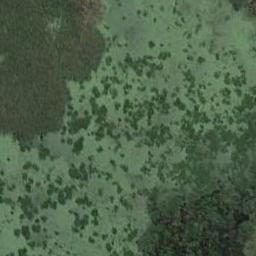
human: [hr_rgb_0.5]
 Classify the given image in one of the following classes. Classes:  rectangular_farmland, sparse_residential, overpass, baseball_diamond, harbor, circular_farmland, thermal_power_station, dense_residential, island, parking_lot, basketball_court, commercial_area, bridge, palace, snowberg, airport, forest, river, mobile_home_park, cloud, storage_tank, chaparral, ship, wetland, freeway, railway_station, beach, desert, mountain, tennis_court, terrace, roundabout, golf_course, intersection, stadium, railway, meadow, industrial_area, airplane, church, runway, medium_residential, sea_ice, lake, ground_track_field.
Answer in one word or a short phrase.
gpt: wetland